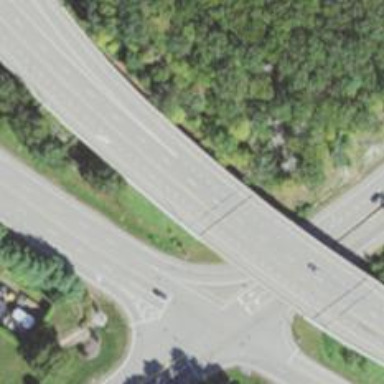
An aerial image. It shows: Trunk highway with expressway features.